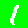
Digit: 1